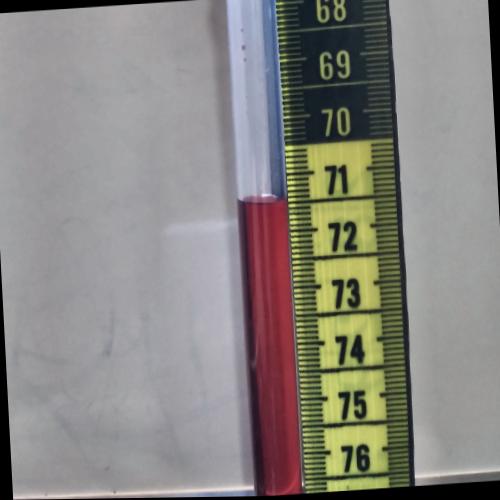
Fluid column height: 71.5 cm